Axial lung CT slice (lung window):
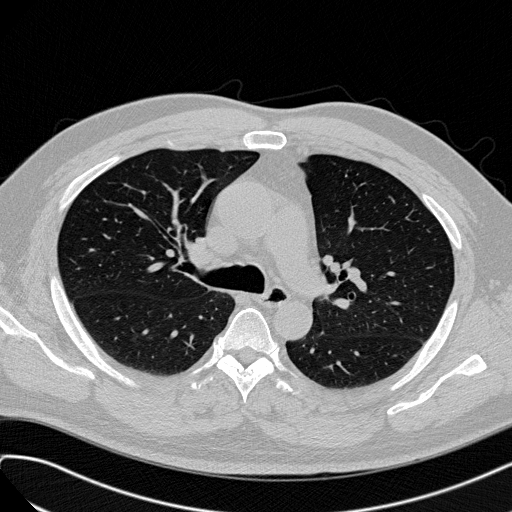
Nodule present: no